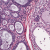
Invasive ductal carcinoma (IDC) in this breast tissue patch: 0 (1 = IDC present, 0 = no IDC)